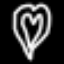
Label: octagon